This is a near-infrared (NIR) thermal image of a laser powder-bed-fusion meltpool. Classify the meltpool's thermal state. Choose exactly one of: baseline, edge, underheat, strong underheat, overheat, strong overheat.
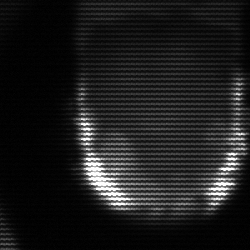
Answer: baseline